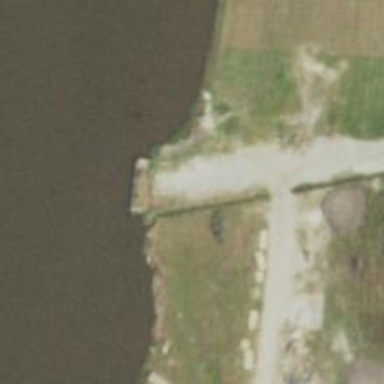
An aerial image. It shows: Dock by the waterway.